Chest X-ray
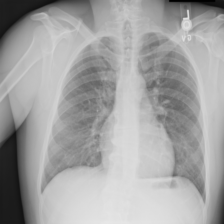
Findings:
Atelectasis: negative
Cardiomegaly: positive
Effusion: negative
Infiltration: negative
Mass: negative
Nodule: negative
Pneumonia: negative
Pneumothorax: negative
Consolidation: negative
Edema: negative
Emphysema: negative
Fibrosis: negative
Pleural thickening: negative
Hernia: negative